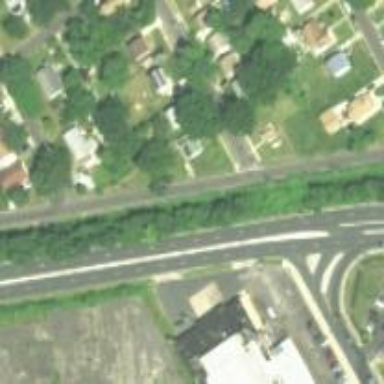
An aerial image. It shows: Primary highway.